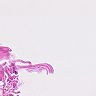
Metastatic tissue present: no